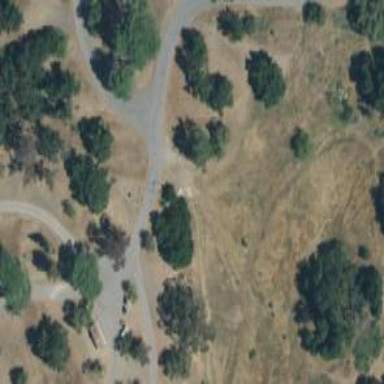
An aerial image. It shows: Disc golf tee area.